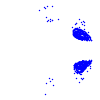
Particle: pion